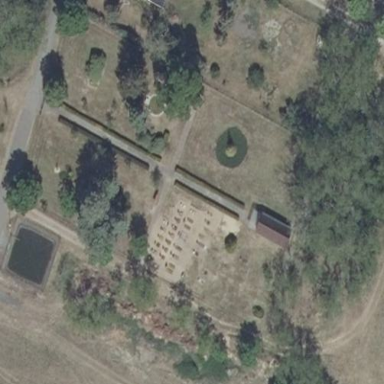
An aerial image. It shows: Cemetery.